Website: macys
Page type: billing-address
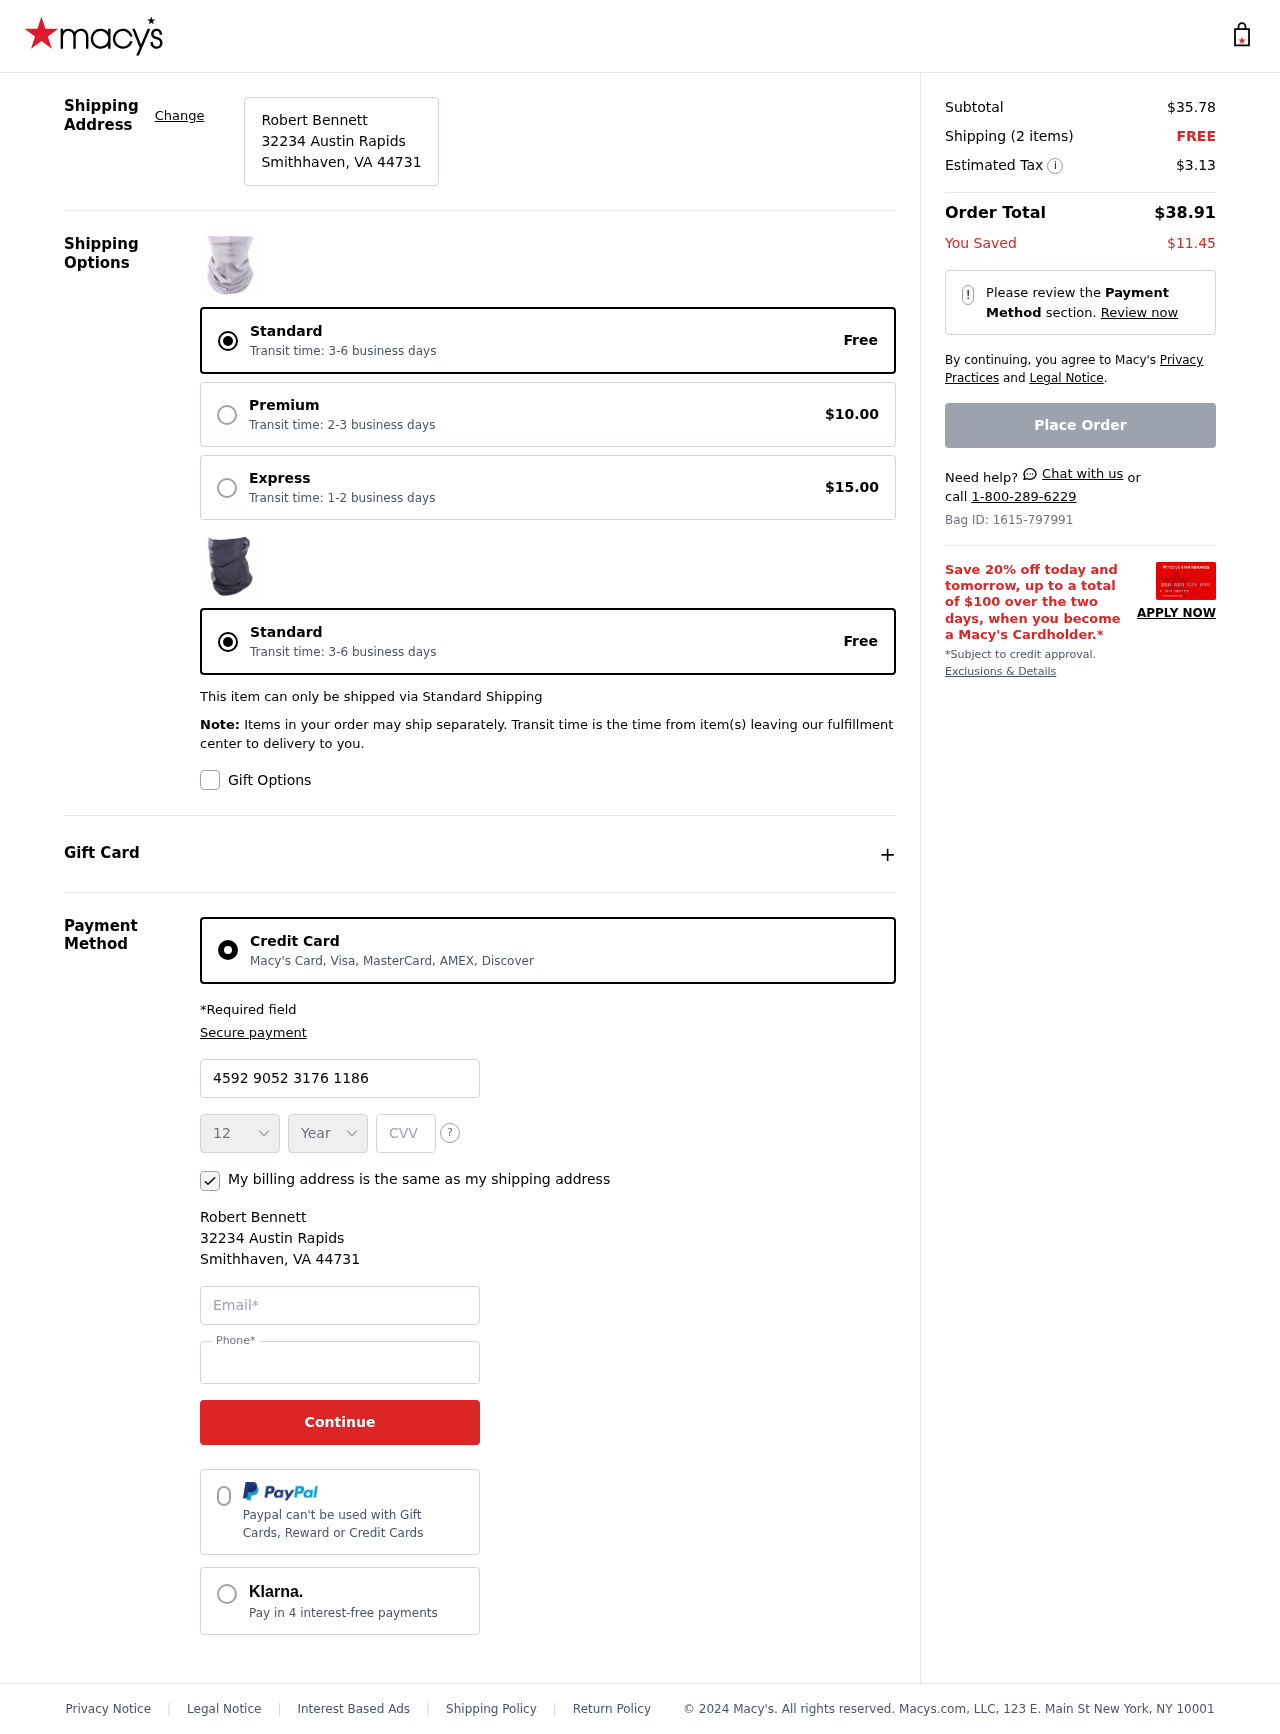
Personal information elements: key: PII_CARD_CVV
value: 591
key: PII_CARD_EXPIRY_MONTH
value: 12
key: PII_CARD_EXPIRY_YEAR
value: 29
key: PII_CARD_NUMBER
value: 4592 9052 3176 1186
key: PII_CITY_STATE_ZIP
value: Smithhaven, VA 44731
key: PII_EMAIL
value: robertbennett@yahoo.com
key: PII_FULLNAME
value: Robert Bennett
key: PII_PHONE
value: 8542677378
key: PII_STREET
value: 32234 Austin Rapids
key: PII_FULLNAME2
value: Robert Bennett
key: PII_STREET2
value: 32234 Austin Rapids
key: PII_CITY_STATE_ZIP2
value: Smithhaven, VA 44731
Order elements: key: ORDER_SUBTOTAL
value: $35.78
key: ORDER_NUM_ITEMS
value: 2
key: ORDER_SHIPPING_COST
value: FREE
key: ORDER_TAX
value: $3.13
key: ORDER_TOTAL
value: $38.91
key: ORDER_SAVINGS
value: $11.45
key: ORDER_ID
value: Bag ID: 1615-797991